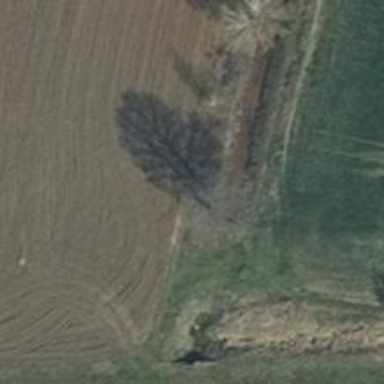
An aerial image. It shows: Deciduous broadleaved tree.